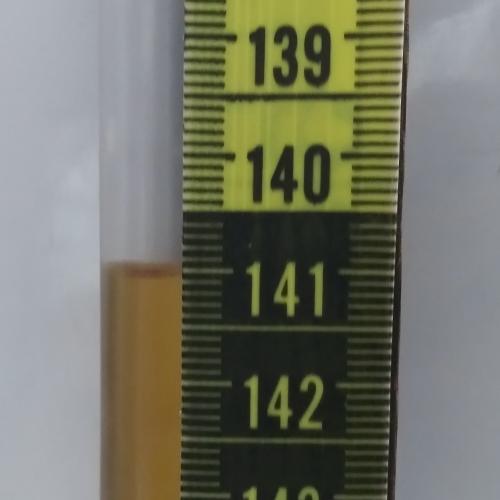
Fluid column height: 141.0 cm